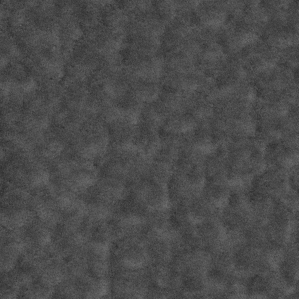
Label: frost